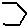
Label: hexagon